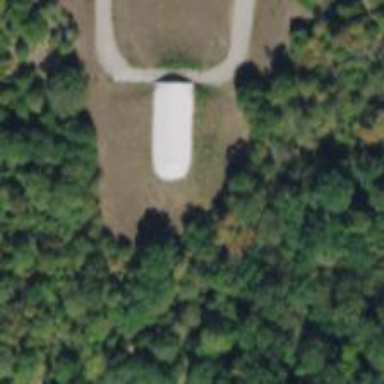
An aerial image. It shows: Military bunker.